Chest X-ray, PA view. Patient: 39 years old, sex F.
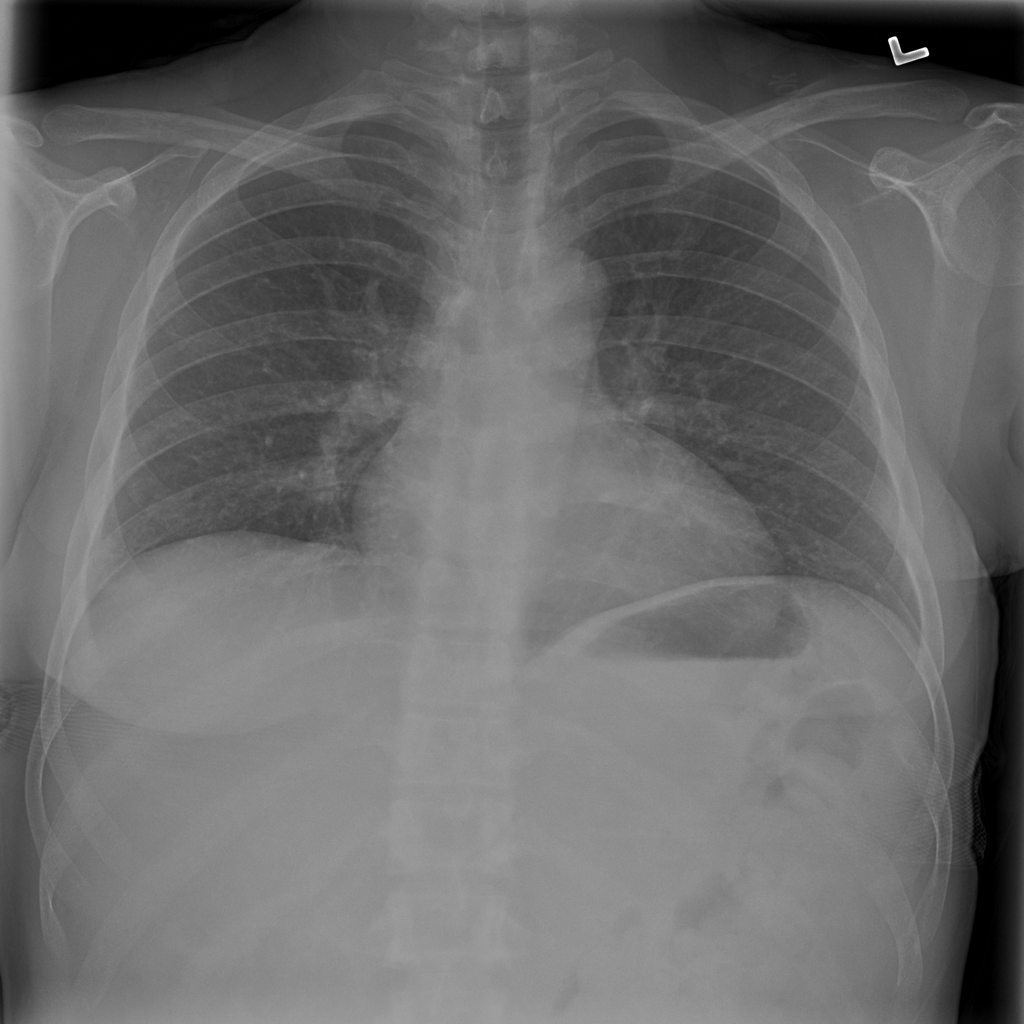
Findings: No Finding